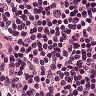
Metastatic tissue present: no